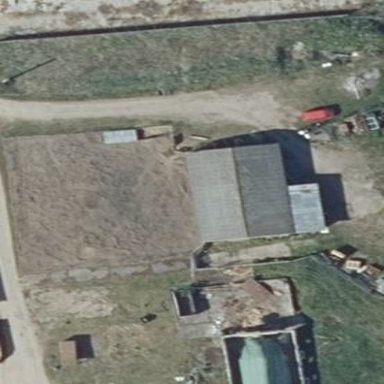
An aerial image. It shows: Gabled barn with gray roof.